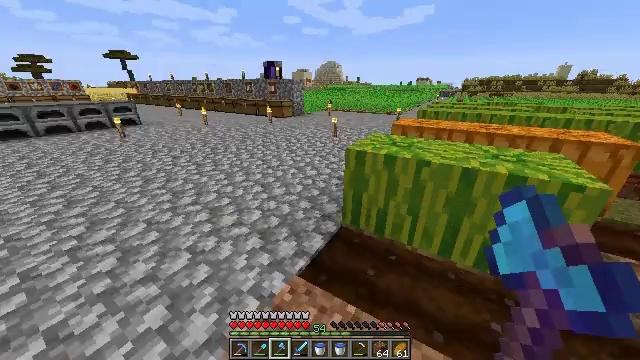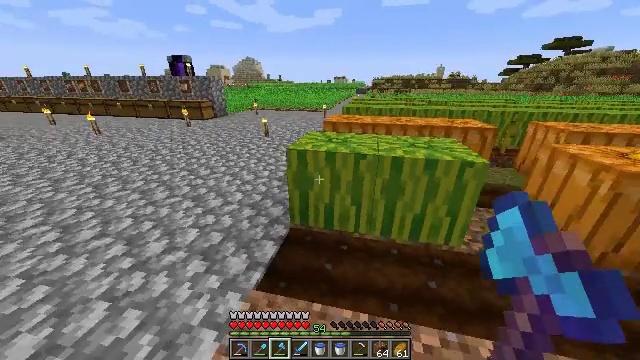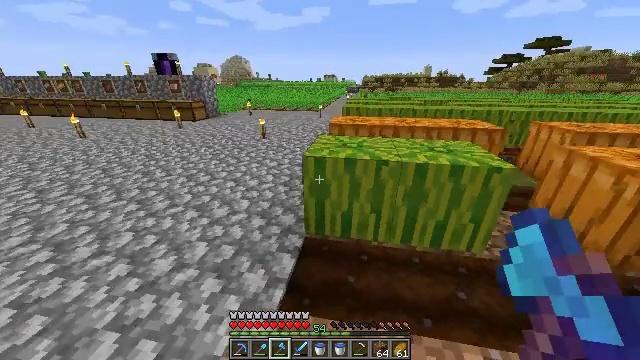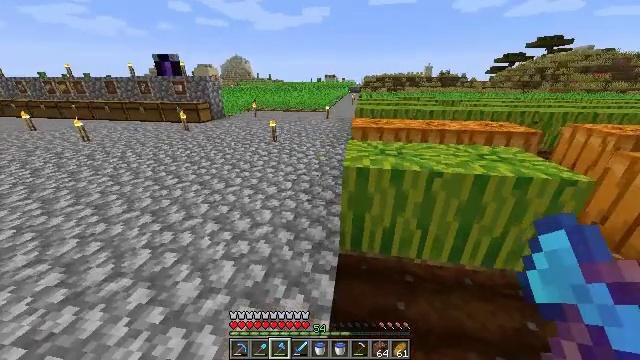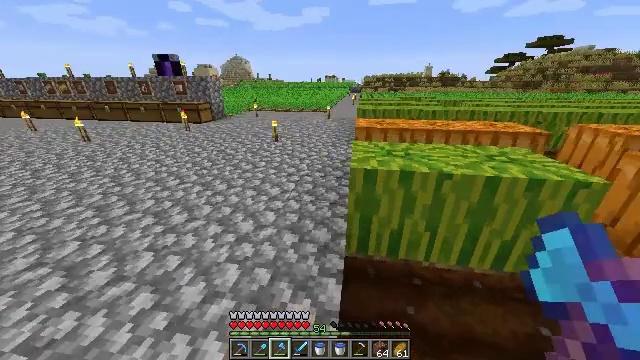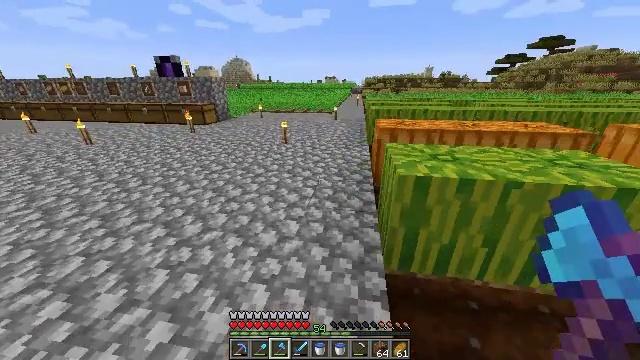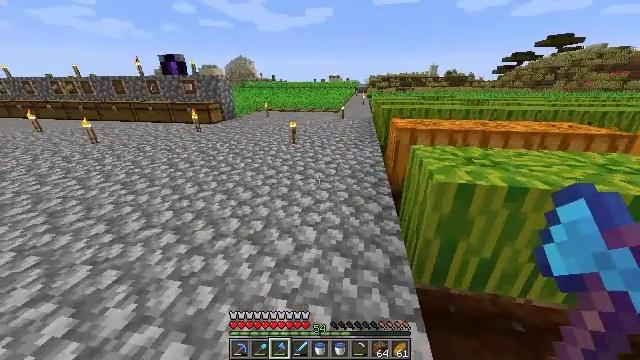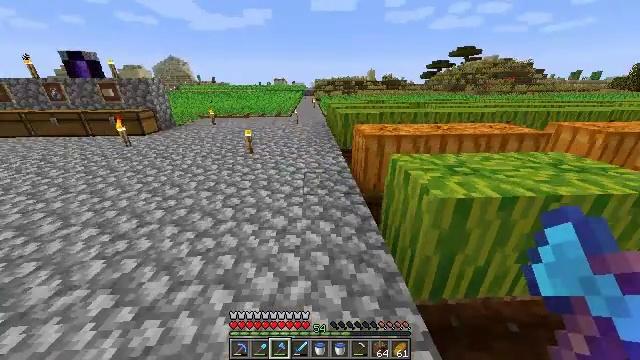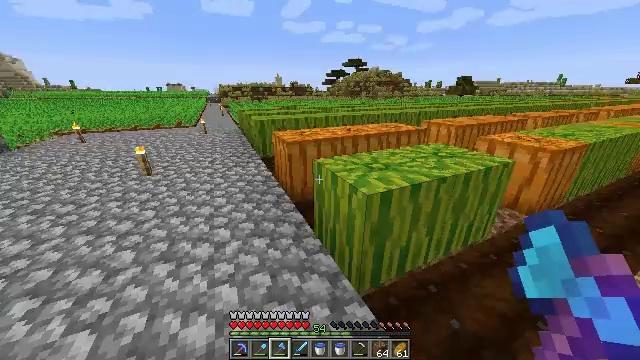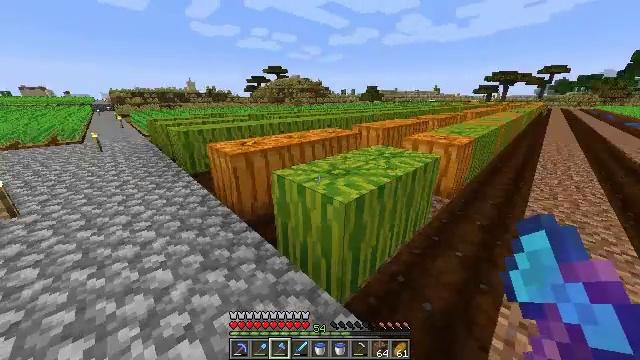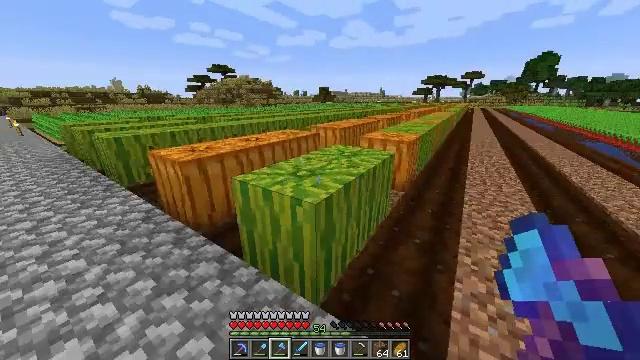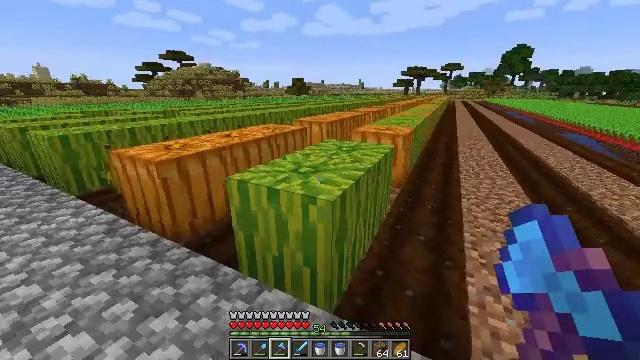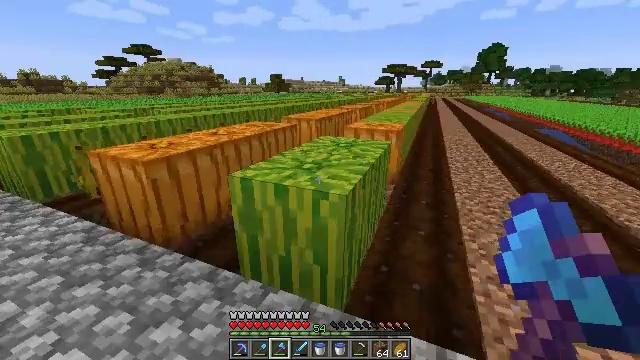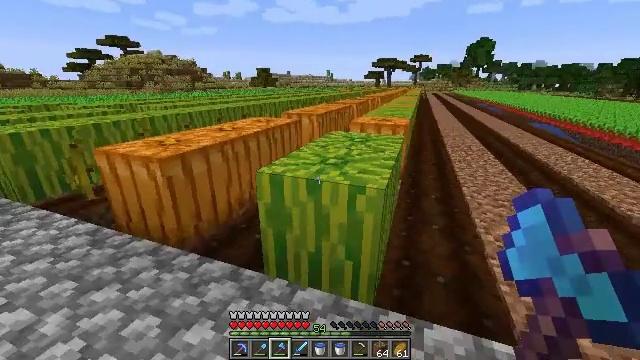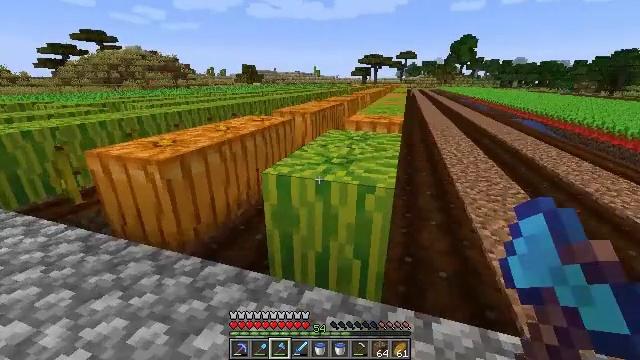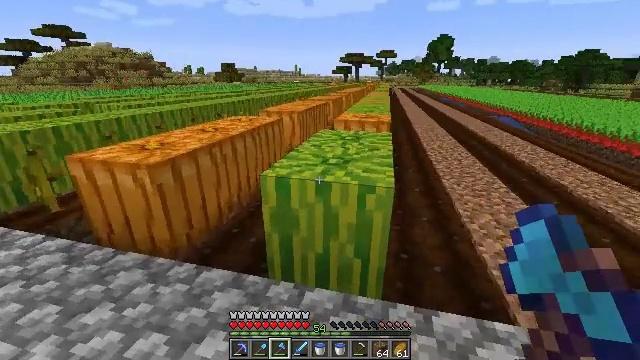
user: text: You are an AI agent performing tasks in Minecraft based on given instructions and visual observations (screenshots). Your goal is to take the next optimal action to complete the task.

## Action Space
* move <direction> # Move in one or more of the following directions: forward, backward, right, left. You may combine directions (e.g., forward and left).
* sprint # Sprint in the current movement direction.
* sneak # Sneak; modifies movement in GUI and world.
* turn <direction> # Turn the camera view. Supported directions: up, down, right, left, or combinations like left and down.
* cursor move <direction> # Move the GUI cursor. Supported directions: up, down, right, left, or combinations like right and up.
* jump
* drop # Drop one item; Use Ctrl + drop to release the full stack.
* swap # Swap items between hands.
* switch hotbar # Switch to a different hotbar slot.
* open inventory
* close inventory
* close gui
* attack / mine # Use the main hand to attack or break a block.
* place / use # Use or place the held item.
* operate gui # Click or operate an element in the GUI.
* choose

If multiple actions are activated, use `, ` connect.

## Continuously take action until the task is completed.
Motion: motion action
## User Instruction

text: Break the melon to get slices.
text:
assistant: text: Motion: move forward and move left, sprint, turn right
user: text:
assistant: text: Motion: move forward and move left, sprint, turn right
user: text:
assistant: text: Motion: move forward and move left, sprint
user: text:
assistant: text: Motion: move forward and move left, sprint
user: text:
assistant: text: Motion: move forward and move left, sprint
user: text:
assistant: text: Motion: move forward and move left, sprint
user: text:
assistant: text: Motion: move forward and move left, sprint, turn right
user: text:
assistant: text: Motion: move forward and move left, sprint, turn right and up
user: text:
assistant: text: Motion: move left, sprint, turn right and up
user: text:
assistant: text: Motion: move left, sprint, turn right
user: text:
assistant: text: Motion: move left, sprint, turn right
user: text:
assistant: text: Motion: move left, sprint, turn right
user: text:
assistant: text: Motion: move left, sprint, turn right
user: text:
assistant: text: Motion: move left, sprint, turn right
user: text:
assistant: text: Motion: move forward and move left, sprint, turn right
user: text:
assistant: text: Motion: move forward, sprint, turn right
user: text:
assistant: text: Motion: move forward, sprint, turn right
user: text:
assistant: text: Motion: move forward, sprint, turn right, attack / mine
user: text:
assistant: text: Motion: move forward, sprint, attack / mine
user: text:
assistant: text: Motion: move forward, sprint, turn right and up, attack / mine
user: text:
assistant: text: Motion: move forward, sprint, turn up, attack / mine
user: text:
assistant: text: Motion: move forward, sprint, turn up, attack / mine
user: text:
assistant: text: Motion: move forward, sprint, turn up, attack / mine
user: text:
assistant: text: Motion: sprint, attack / mine